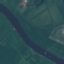
Label: River